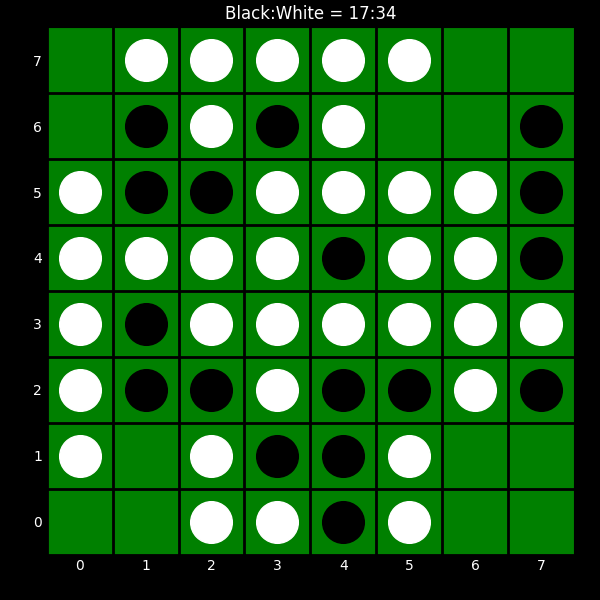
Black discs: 17
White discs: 34